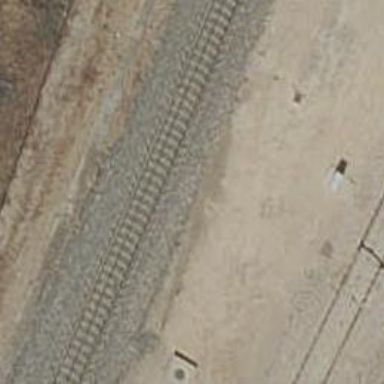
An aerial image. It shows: Rail yard with electrified contact lines for railway operations.